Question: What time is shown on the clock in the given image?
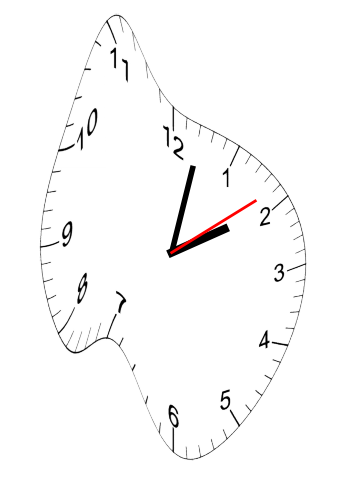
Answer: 02:02:09